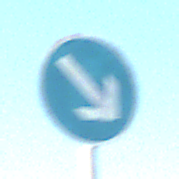
Verkehrszeichen: VorgeschriebeneVorbeifahrtRechts
Umgebung: Outdoor, Beach
Tageszeit: SunriseSunset
Wetter: Clear
Licht: Natural
Jahreszeit: NotSpecified
Kontrast: HighContrast